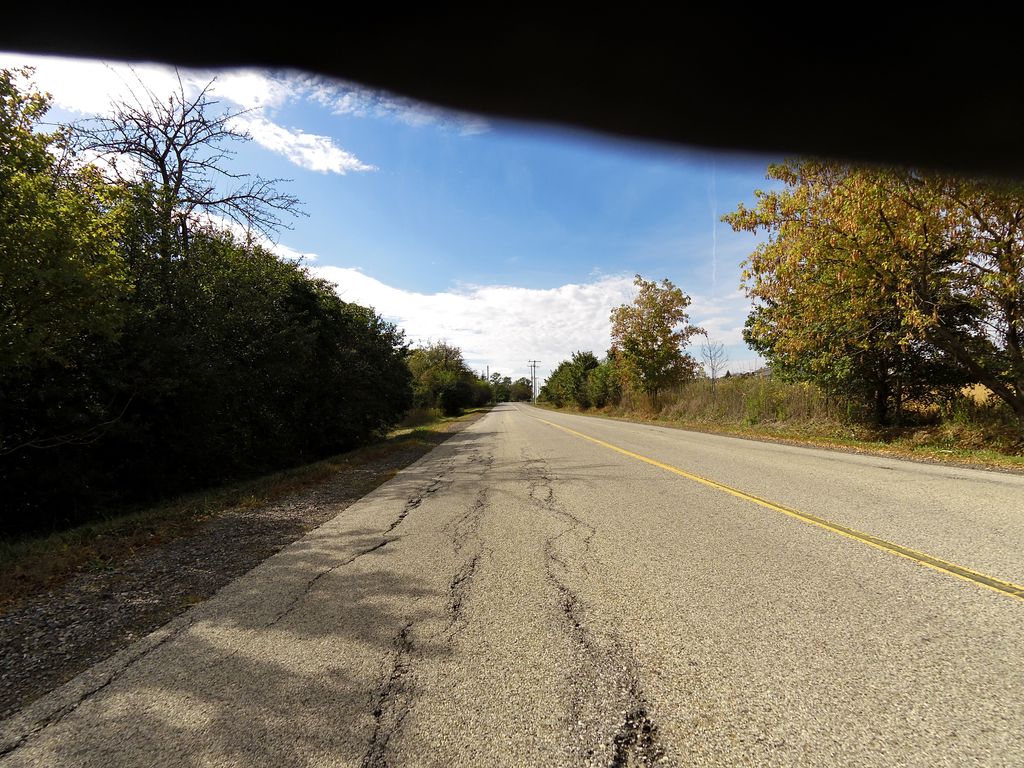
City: hamilton